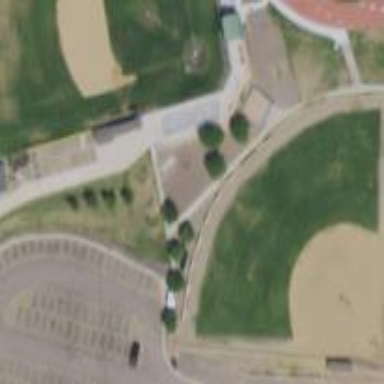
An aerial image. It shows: Softball pitch for leisure and sport activities.